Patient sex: M
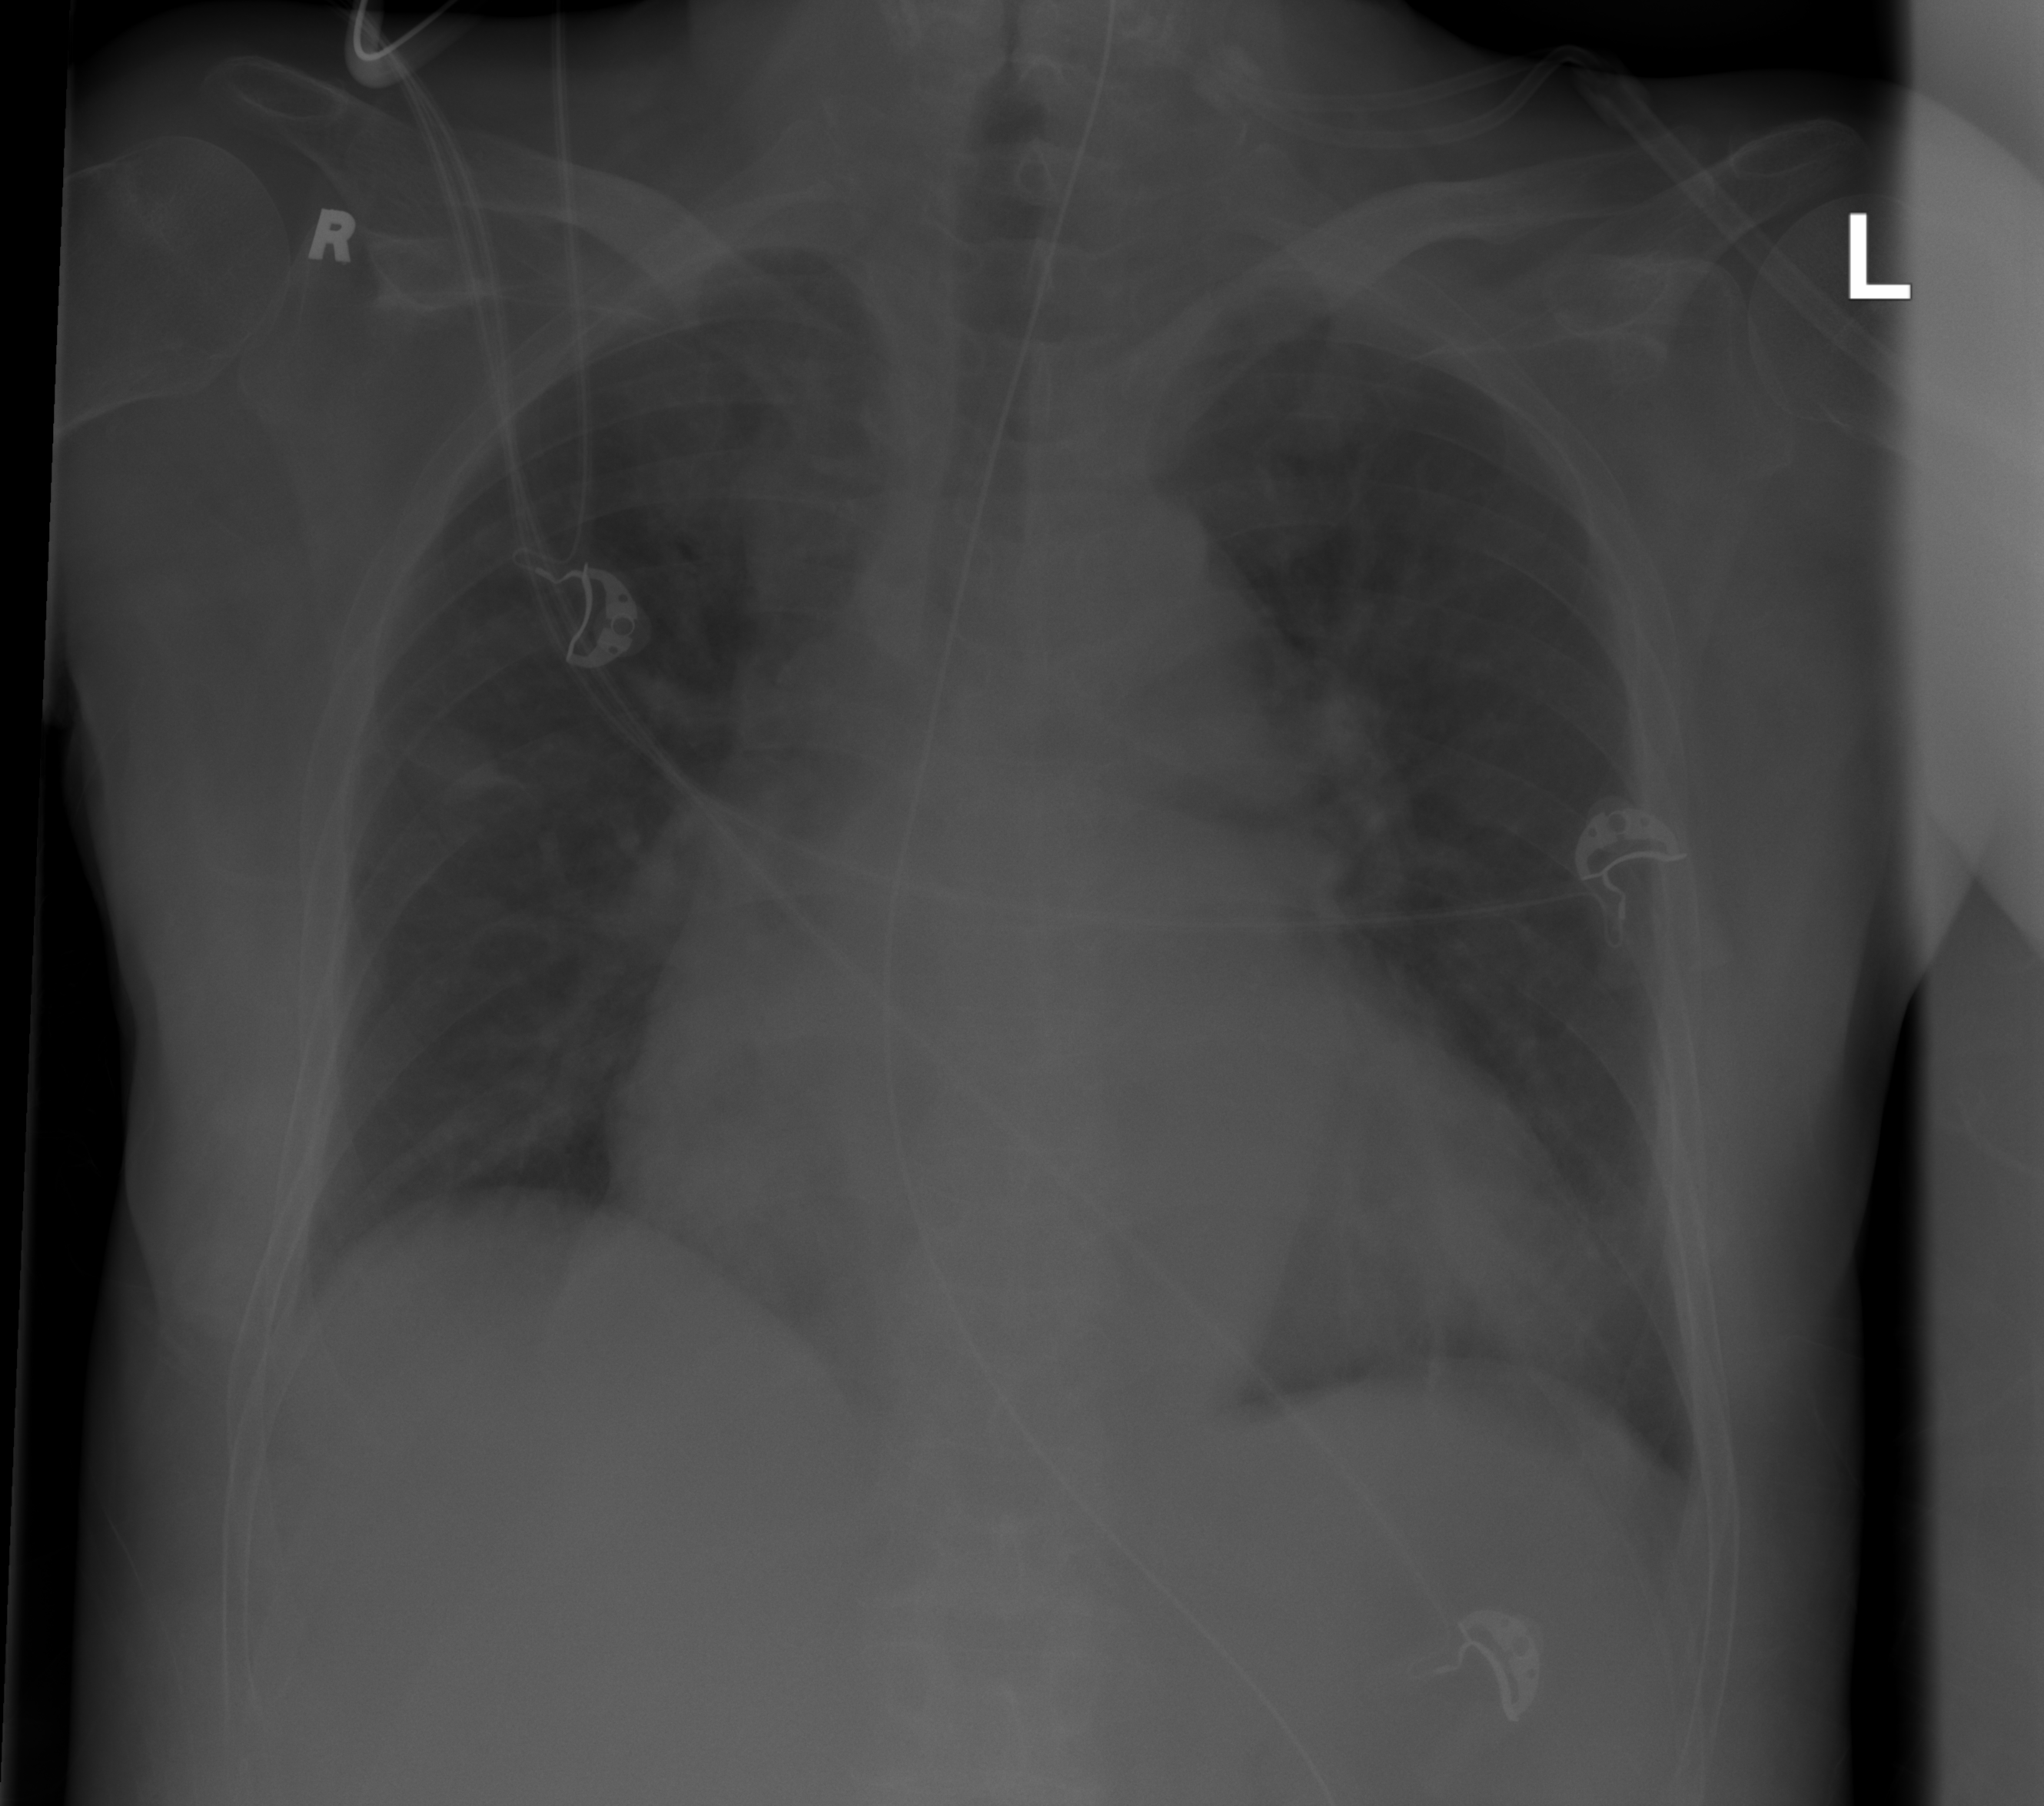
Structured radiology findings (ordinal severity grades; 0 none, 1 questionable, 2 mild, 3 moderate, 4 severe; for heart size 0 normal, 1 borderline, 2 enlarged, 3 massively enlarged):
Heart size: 3
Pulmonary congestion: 2
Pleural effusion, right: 1
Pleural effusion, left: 0
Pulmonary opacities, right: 2
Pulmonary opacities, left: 0
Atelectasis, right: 2
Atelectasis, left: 0